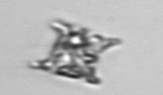
Label: Eucampia